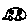
Label: car